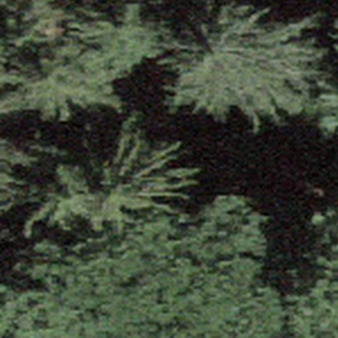
Label: other